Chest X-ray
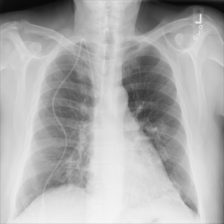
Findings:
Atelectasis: negative
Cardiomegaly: negative
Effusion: negative
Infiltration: positive
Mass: negative
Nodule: negative
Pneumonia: negative
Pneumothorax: negative
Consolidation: negative
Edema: negative
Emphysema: negative
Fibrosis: negative
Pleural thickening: negative
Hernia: negative